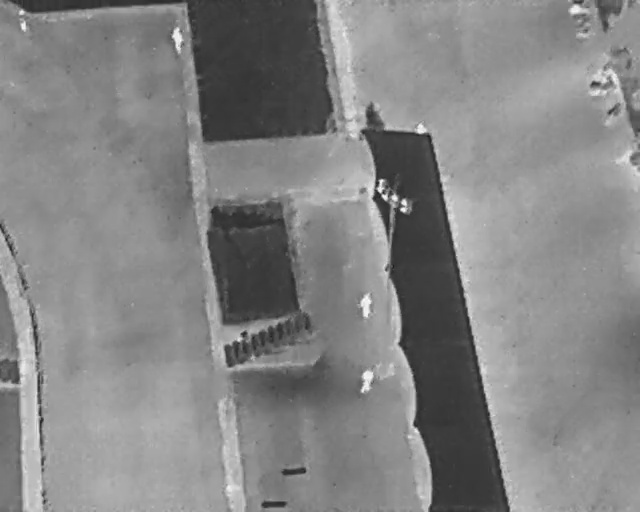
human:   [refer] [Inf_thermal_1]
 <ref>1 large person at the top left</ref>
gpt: <box>[[25, 6, 30, 8, 2]]</box>

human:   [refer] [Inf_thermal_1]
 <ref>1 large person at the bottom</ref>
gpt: <box>[[55, 72, 59, 75, 2]]</box>

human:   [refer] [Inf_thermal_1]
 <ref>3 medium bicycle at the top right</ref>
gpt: <box>[[93, 20, 97, 24, 2], [89, 3, 92, 7, 2], [89, 0, 91, 4, 2]]</box>

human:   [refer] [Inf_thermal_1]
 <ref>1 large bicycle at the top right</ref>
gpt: <box>[[92, 13, 96, 19, 2]]</box>